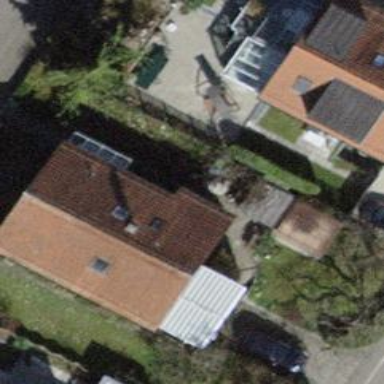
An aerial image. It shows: Building with pitched roof.